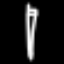
Label: pencil